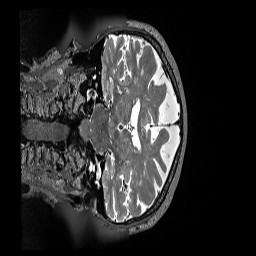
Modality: T2w
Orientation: coronal
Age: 83
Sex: female